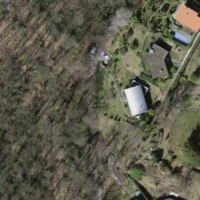
EUNIS habitat code: 53
Species observed at this site:
Euphorbia myrsinites